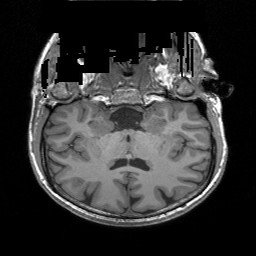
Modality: T1w
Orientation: sagittal